Aerial crown-view tile of a tropical tree (Barro Colorado Island, Panama), acquired 20240813:
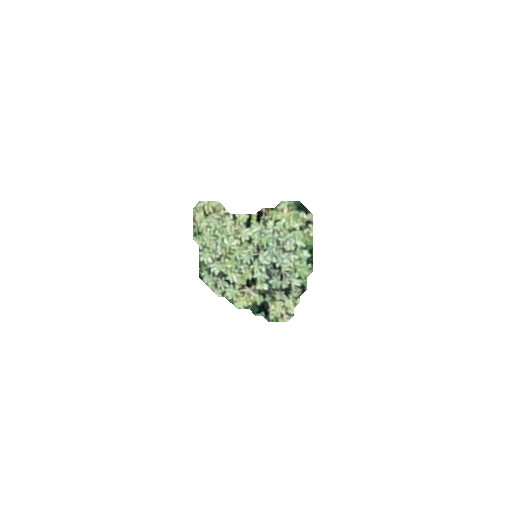
Species: Cecropia insignis
GBIF accepted scientific name: Cecropia insignis
Crown area: 16.733 m²